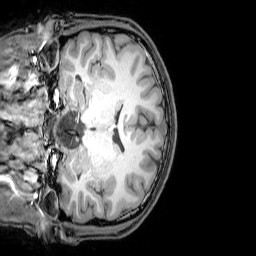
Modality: T1w
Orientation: coronal
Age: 24
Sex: male
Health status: healthy
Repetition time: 0.081 s
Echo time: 0.037 s